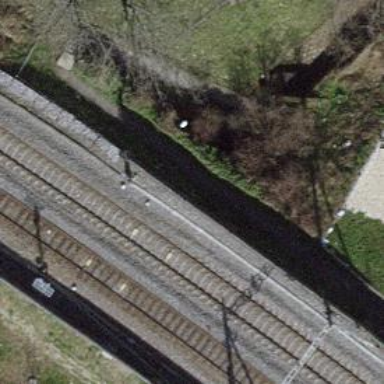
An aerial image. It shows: Footway passing through tunnel.